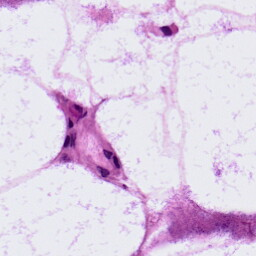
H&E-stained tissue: LymphNode